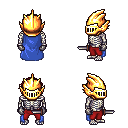
a pixel art fantasy rpg character, male body template, skeleton, blue cape, red pants, brunette short bangs hairstyle, gold helm, metal gloves, dagger, four views (front, back, left, right), 2x2 character sprite sheet, small pixel art, hard edges, no anti-aliasing